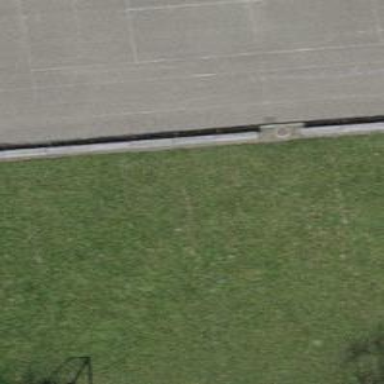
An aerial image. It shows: Brown bench in the vicinity.